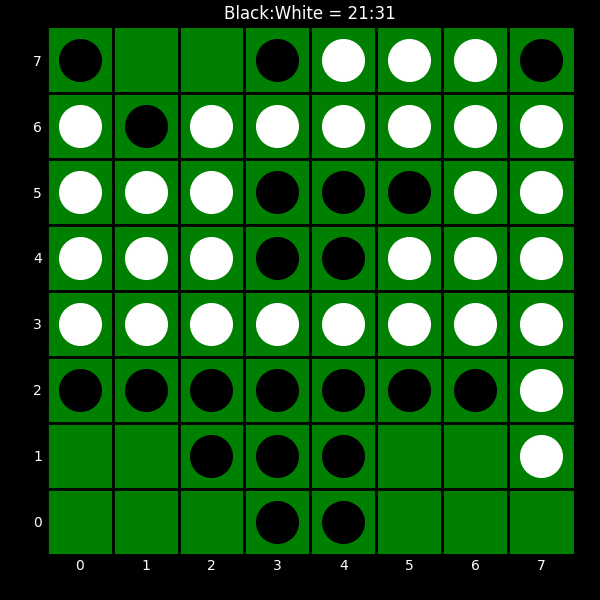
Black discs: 21
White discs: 31